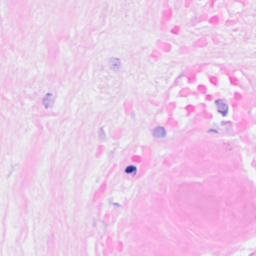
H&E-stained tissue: Breast